Question: I asked a question a bit earlier about the same thing, but I have an other problem.
I need help about a dynamic menu I have. I want to get the "path" of objects in my menu.

Here is my wpf, you can see I binded Value="{Binding name}"/> because I want to display the names in my menu, not the path:
'''
<Menu HorizontalAlignment="Left" Height="30" VerticalAlignment="Top" Width="525" IsMainMenu="True">
<MenuItem Header="Menu" x:Name="myList" Click="myList_Click">
<MenuItem.ItemContainerStyle>
<Style>
<Setter Property="MenuItem.Header" Value="{Binding name}"/>
</Style>
</MenuItem.ItemContainerStyle>
</MenuItem>
</Menu>
'''
I binded a collection with "this.myList.ItemsSource = list;", it's what displays my dynamic menu,so here's my mainwindow.cs:
'''
public MainWindow()
{
var list = new List<History>
{
new History() { name = "Guy1", path = "C:/F1/}"},
new History() { name = "Guy2", path = "C:/F2/"},
new History() { name = "Guy3", path = "C:/F3/"},
new History() { name = "Guy4", path = "C:/F4"},
};
InitializeComponent();
this.myList.ItemsSource = list;
}
private void myList_Click(object sender, RoutedEventArgs e)
{
DependencyObject obj = (DependencyObject)e.OriginalSource;
while (obj != null && obj != myList)
{
if (obj.GetType() == typeof(MenuItem))
{
MessageBox.Show((e.OriginalSource as MenuItem).Header.ToString());
break;
}
obj = VisualTreeHelper.GetParent(obj);
}
}
'''
And here is a simple class that I named "History":
'''
namespace MediaPlayer
{
public class History
{
// "prop" puis "tab"
public String name { get; set; }
public String path { get; set; }
public int time { get; set; }
public override string ToString()
{
return path;
}
}
}
'''
Do you have any idea? Do you know how can I acess the path of my object by using something like this? : MessageBox.Show((e.OriginalSource as MenuItem).Header.ToString());
Thanks.
'''
<Menu HorizontalAlignment="Left" Height="30" VerticalAlignment="Top" Width="525" IsMainMenu="True">
<MenuItem Header="Menu" x:Name="myList" Click="myList_Click">
<MenuItem.ItemContainerStyle>
<Style TargetType="{x:Type MenuItem}">
<EventSetter Event="Click" Handler="MyItemClick"/>
</Style>
</MenuItem.ItemContainerStyle>
</MenuItem>
</Menu>
'''
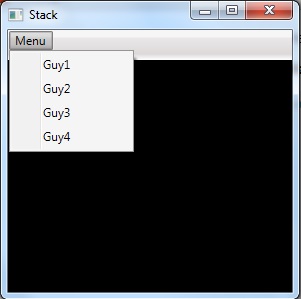
Answer: You can use an 'EventSetter' inside the 'Style' for your 'MenuItem'. Syntax as such:
'''
<EventSetter Event="Click" Handler="MyItemClick" />
'''
Inside the event handler code you can find out which item was clicked:
'''
public void MyItemClick(object sender, EventArgs e)
{
var clickedMenuItem = (MenuItem)sender;
var clickedHistoryItem = (History)clickedMenuItem.DataContext;
//do stuff with whatever "guy" was clicked
}
'''
Note that using the <URL>, you can create a Command object inside the history item, and handle whatever you need to handle from there. The syntax would be:
'''
<Setter Property="Command" Value="{Binding ClickCommand}" />
'''
You can look into the MVVM pattern, but the learning curve is quite steep. It will definetely pay off once your program grows through.